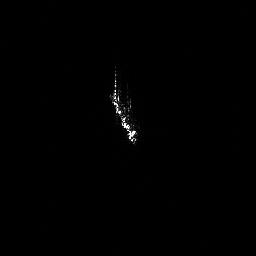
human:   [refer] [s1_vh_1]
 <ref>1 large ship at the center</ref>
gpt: <box>[[41, 26, 53, 55, 0]]</box>